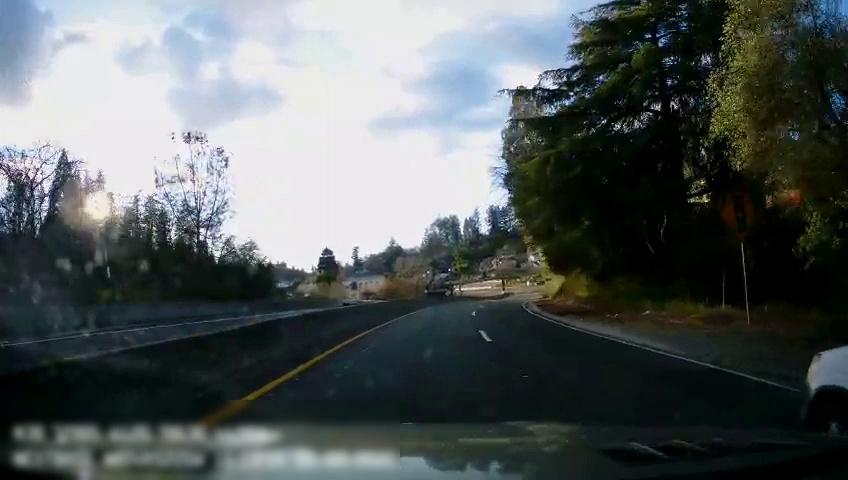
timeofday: Day
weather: Sunny
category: Drivable Space
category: Drivable Space
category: Vehicles | SUV
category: Lanes | Current Lane
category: Lanes | Current Lane
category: Lanes | Alternate Lane
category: Lanes | Opposite Lane
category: Traffic | Signs